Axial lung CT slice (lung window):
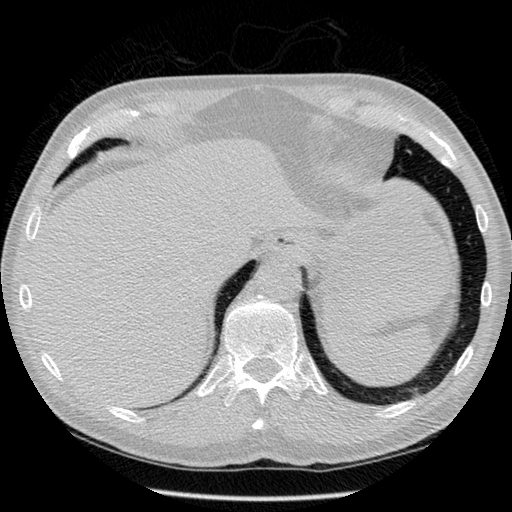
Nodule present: no